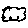
Label: cloud